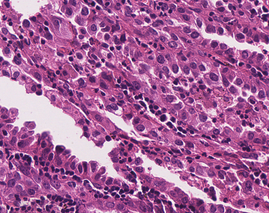
Tumor epithelial tissue: yes
Tumor-associated stroma tissue: yes
Normal tissue: no